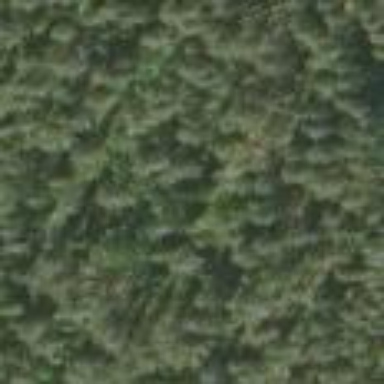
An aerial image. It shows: Woodland consisting mainly of needle-leaved trees.